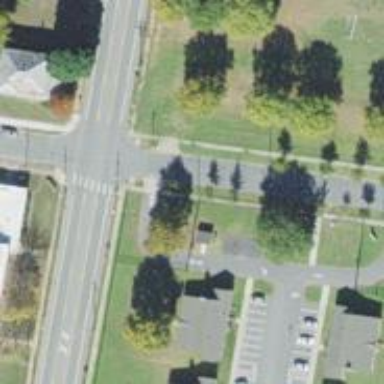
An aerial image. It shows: Unmarked road crossing.